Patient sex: M
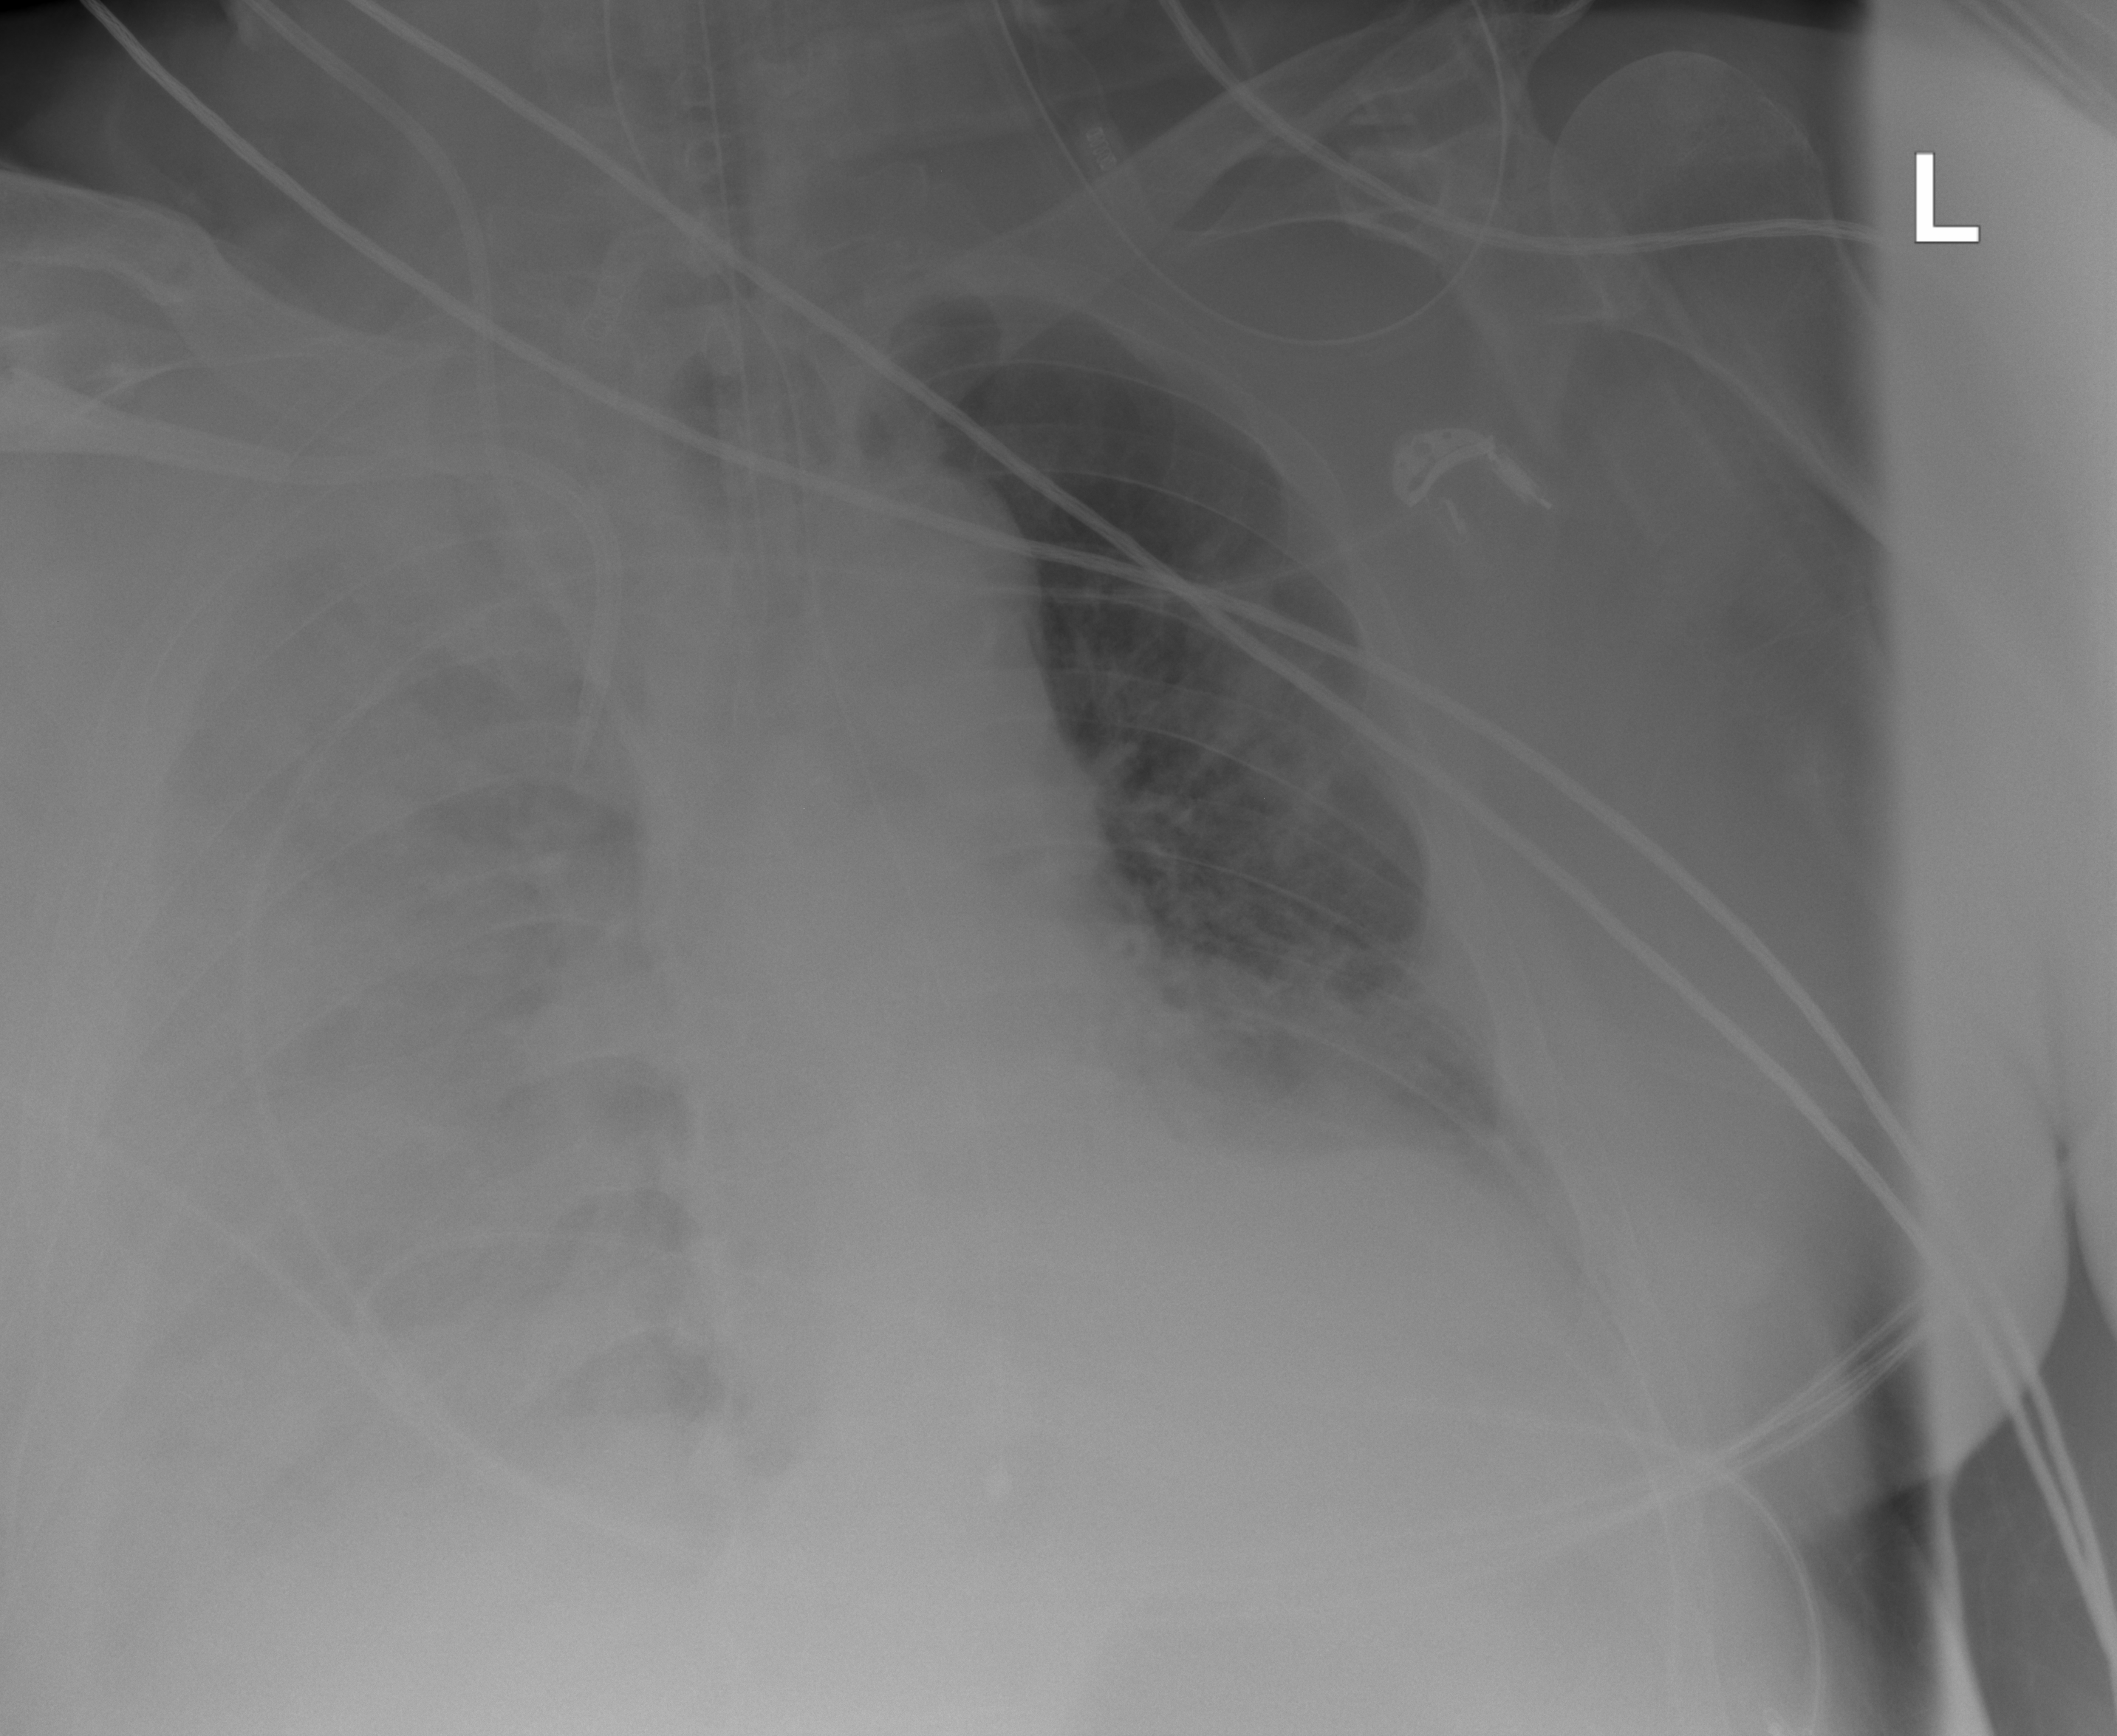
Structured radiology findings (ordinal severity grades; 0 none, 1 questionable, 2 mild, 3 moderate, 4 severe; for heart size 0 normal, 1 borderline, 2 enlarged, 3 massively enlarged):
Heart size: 2
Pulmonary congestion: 0
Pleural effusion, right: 3
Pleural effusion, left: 0
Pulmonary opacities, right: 3
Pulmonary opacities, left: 0
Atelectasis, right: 3
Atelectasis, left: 2